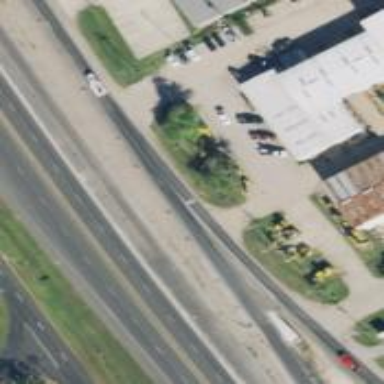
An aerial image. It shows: Tertiary road with frontage road.